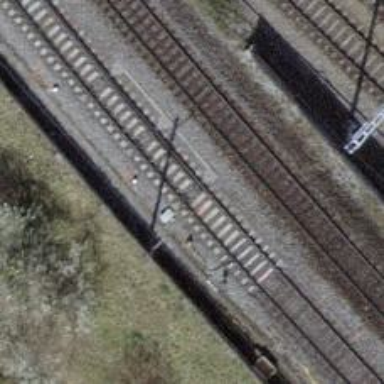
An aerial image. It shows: Single-track electrified railway with contact line.